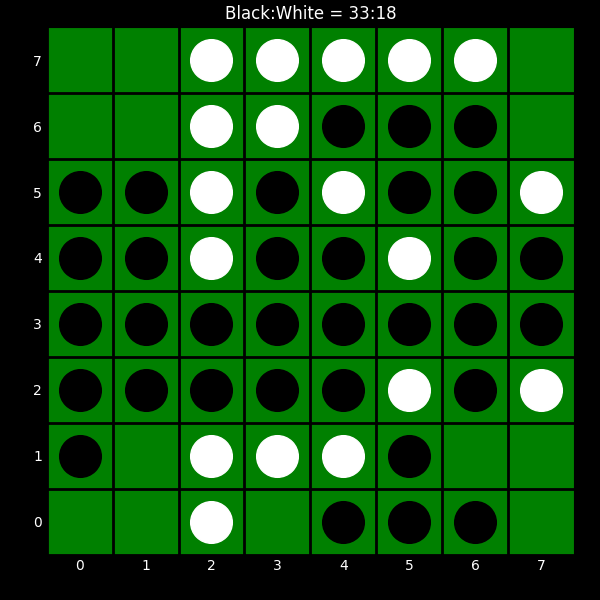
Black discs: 33
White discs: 18